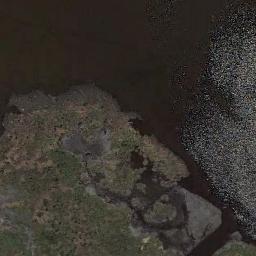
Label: wetland